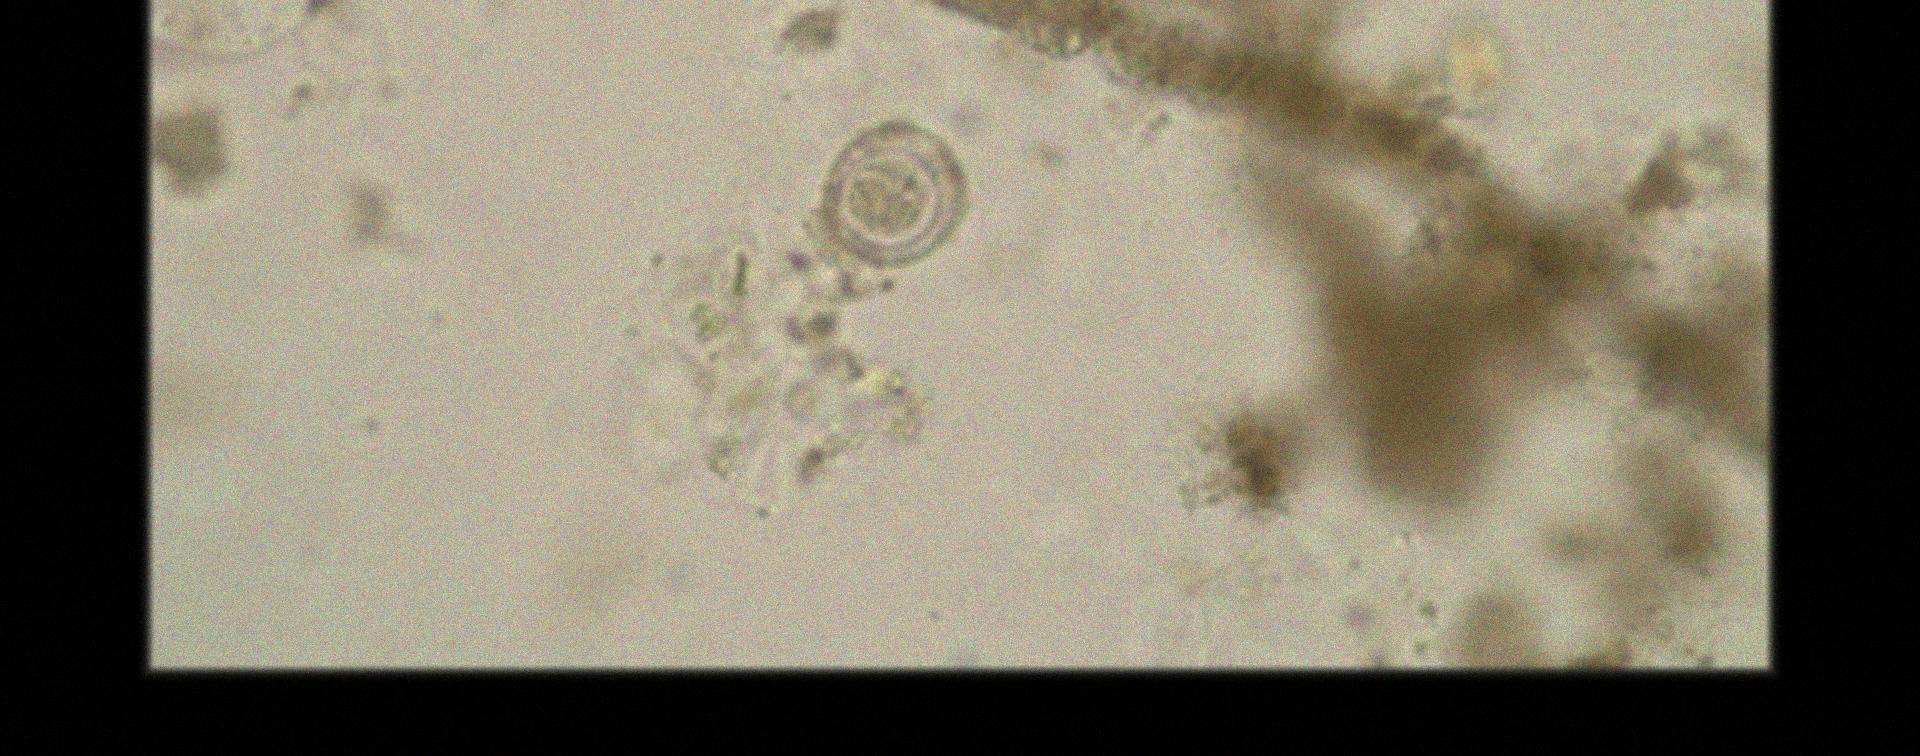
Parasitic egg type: Hymenolepis nana